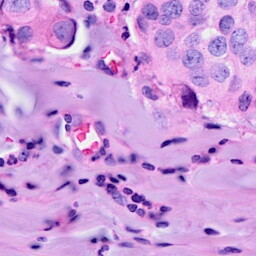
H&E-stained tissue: Breast